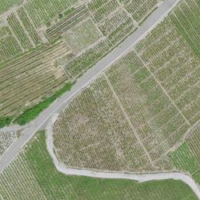
EUNIS habitat code: 40
Species observed at this site:
Saponaria ocymoides
Prunus spinosa